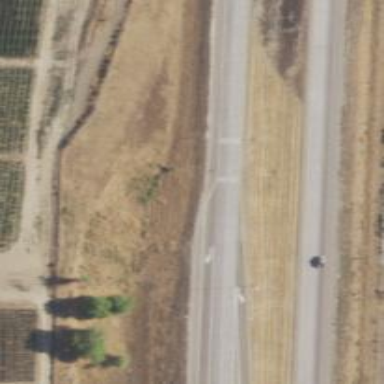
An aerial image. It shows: Trunk highway with expressway features.